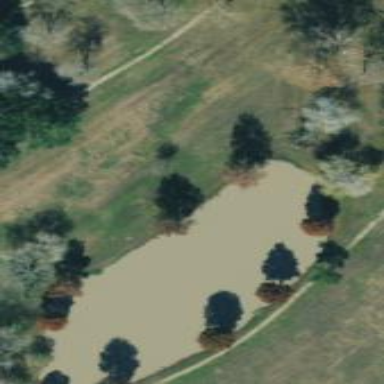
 located in golf course as water hazard."